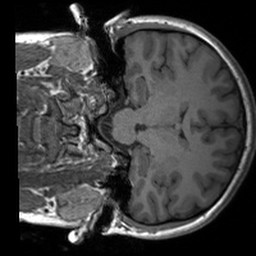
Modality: T1w
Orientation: coronal
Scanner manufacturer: siemens
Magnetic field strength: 3 T
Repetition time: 1.54 s
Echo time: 0.00234 s